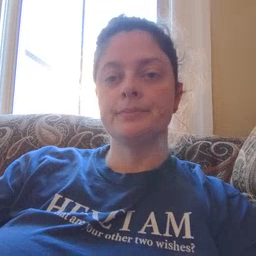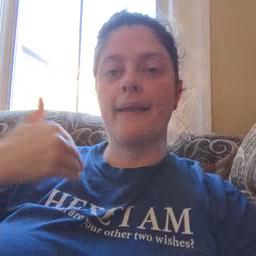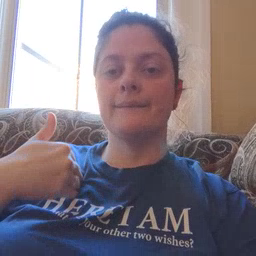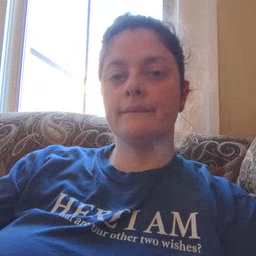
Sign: have